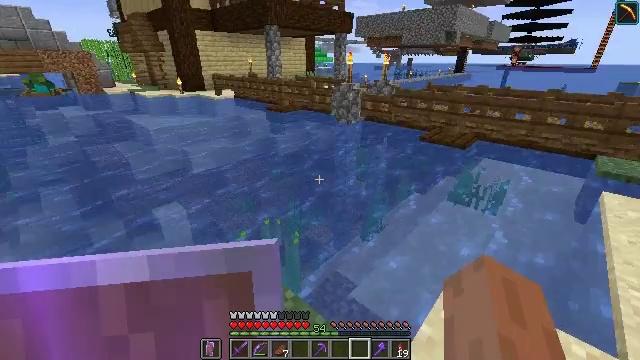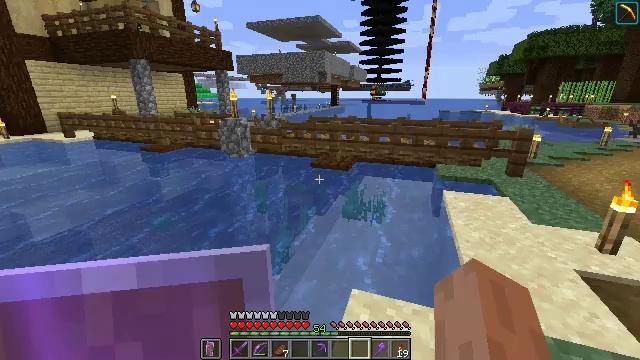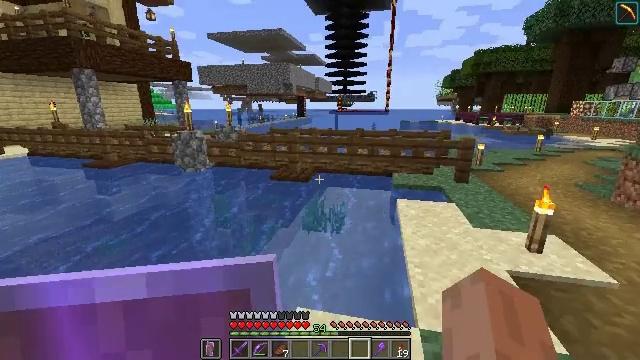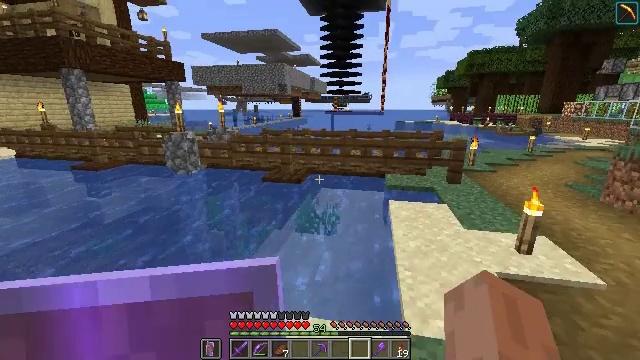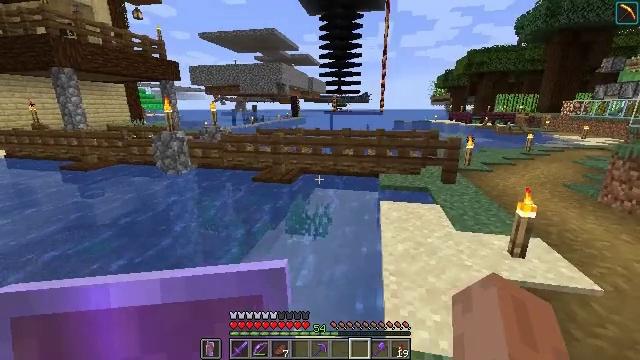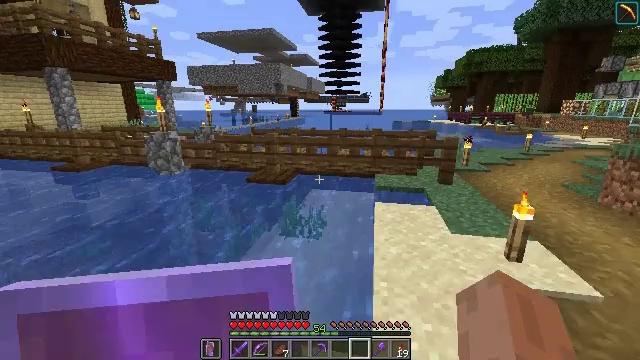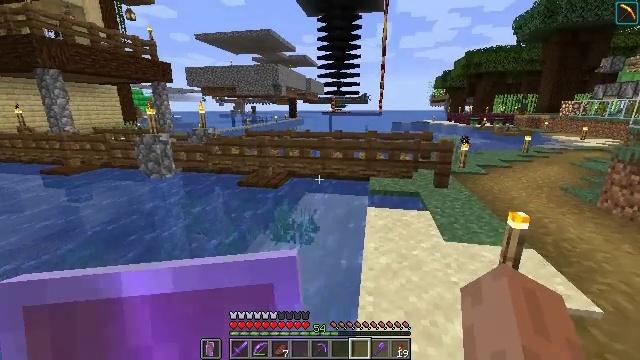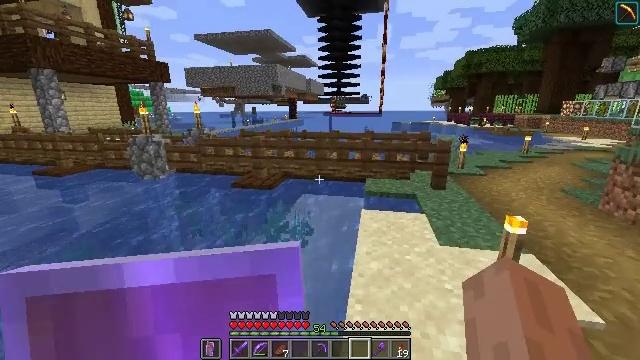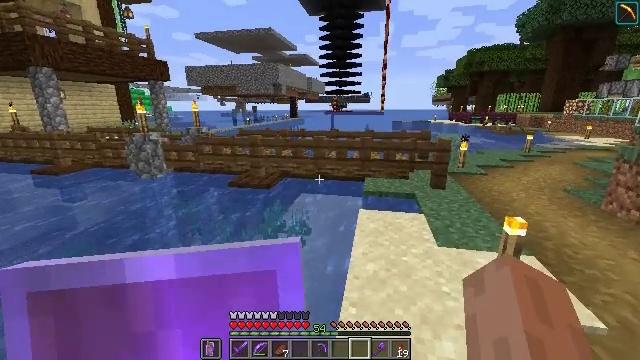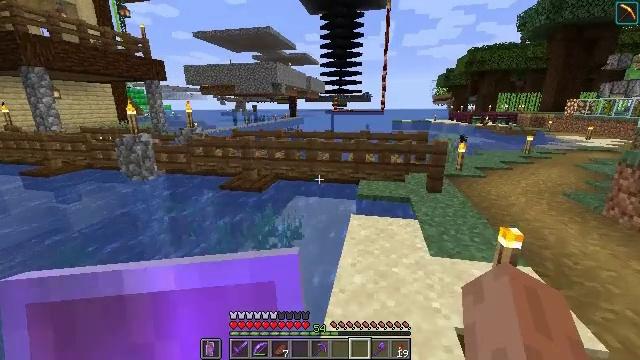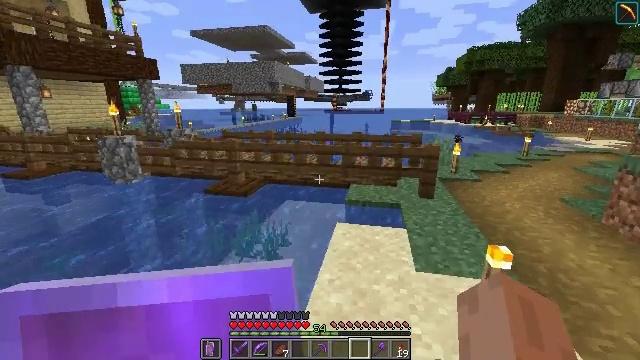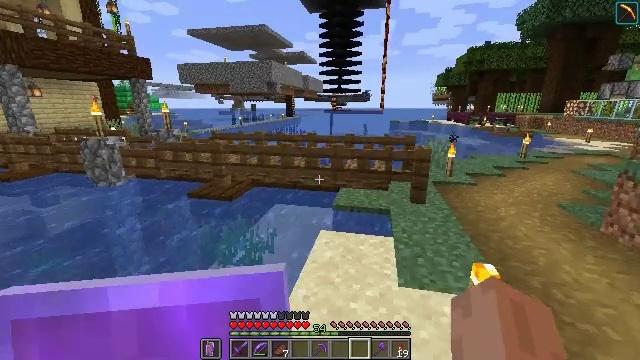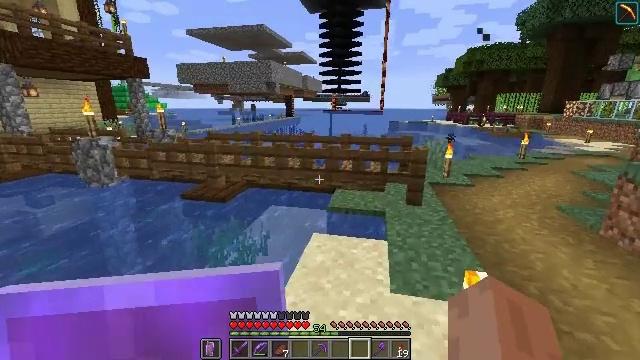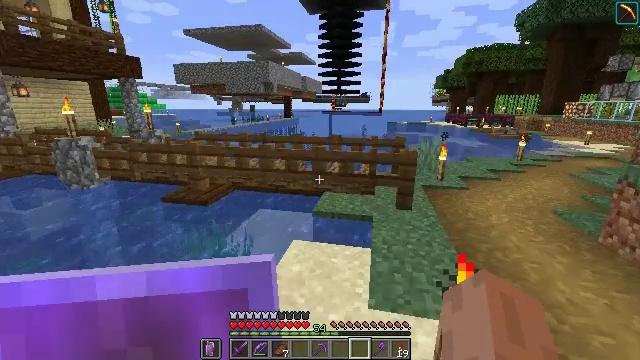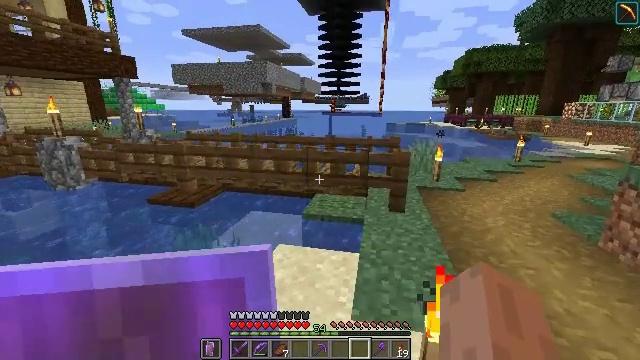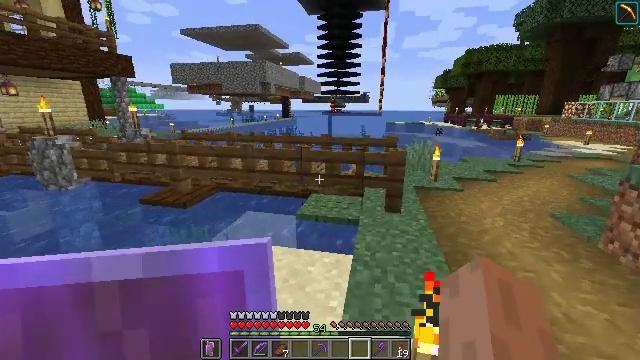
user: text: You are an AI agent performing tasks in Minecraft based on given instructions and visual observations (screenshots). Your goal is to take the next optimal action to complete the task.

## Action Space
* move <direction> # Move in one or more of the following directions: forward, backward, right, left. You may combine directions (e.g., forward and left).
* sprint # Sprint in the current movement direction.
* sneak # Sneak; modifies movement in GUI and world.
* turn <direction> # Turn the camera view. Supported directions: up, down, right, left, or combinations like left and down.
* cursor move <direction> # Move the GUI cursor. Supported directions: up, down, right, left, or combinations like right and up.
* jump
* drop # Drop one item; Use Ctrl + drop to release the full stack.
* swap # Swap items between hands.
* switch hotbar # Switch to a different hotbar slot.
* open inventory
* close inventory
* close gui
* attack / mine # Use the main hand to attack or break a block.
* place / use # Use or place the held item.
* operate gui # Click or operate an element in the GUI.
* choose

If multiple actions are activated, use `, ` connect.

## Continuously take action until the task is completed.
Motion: motion action
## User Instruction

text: Hunt a squid.
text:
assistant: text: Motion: move right, turn right and up
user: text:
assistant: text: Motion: move right, turn right and up
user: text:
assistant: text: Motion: move forward and move right
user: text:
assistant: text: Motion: move forward and move right
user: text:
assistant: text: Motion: move forward and move right
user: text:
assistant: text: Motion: move forward and move right
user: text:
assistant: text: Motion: move forward and move right
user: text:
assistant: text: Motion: move forward and move right
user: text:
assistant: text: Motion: move forward and move right
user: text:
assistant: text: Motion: move forward and move right
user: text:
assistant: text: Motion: move forward and move right
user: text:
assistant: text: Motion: move forward and move right
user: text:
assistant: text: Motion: move forward and move right
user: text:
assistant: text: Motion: move forward and move right
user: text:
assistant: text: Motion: move forward and move right
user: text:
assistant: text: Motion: move forward and move right
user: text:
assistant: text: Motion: move forward and move right
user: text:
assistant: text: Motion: move forward and move right
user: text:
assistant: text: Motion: move forward and move right
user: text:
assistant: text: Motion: move forward and move right
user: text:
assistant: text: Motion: move forward and move right
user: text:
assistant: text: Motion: move forward and move right
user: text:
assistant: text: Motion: move forward and move right
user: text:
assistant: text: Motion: move forward and move right
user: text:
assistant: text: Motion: move forward and move right
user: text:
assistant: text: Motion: move forward and move right
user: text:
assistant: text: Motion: move forward and move right
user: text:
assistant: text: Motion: move forward and move right
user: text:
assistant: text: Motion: move forward and move right
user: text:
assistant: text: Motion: move forward and move right, turn left